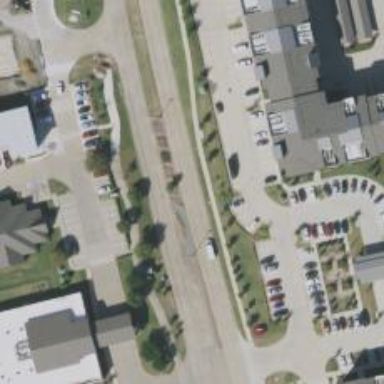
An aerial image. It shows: Tertiary road with separate sidewalk.